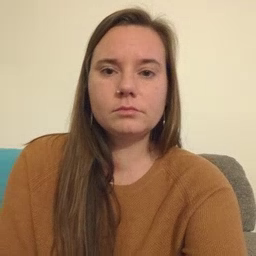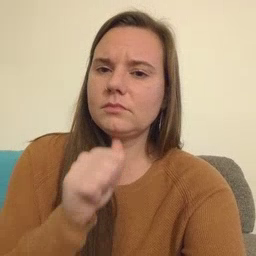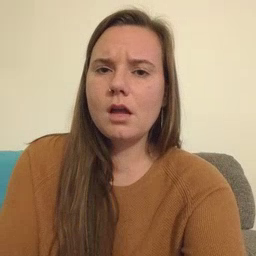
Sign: not